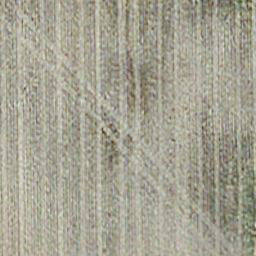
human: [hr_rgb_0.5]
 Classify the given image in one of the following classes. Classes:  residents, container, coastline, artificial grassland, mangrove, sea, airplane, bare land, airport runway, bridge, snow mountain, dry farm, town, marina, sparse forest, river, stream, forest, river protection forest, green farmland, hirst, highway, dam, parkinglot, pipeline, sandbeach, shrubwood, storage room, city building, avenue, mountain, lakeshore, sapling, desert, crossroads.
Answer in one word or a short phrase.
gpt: dry farm